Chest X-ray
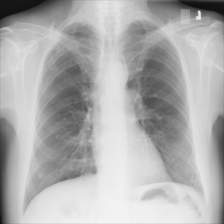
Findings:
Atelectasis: negative
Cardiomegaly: negative
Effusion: negative
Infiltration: negative
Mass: negative
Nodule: negative
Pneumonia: negative
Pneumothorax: negative
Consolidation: negative
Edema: negative
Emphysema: negative
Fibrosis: negative
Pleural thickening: negative
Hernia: negative